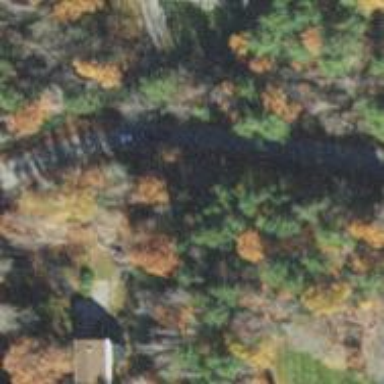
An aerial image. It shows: Driveway leading to service road.